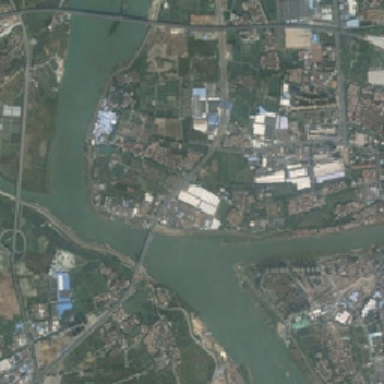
The town is divided into four rivers .